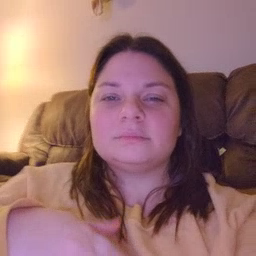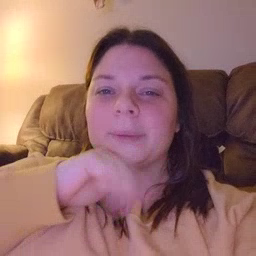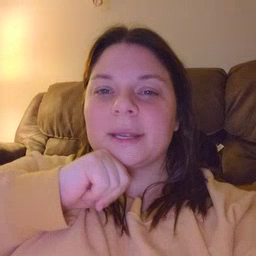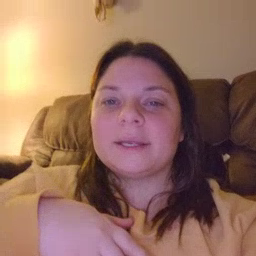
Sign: pig